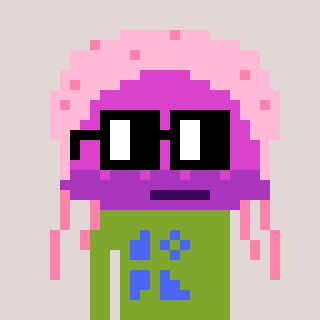
a pixel art character with square black glasses, a jellyfish-shaped head and a slimegreen-colored body on a warm background